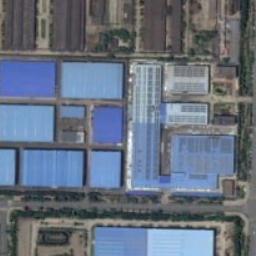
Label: industrial_area